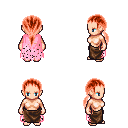
a pixel art fantasy rpg character, female body template, human, light skin, pink tattered cape, robe skirt, red ponytail hairstyle, four views (front, back, left, right), 2x2 character sprite sheet, small pixel art, hard edges, no anti-aliasing